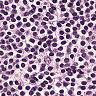
Metastatic tissue present: no